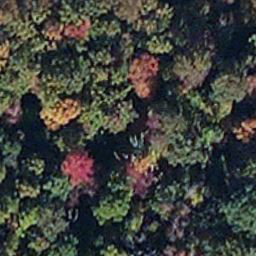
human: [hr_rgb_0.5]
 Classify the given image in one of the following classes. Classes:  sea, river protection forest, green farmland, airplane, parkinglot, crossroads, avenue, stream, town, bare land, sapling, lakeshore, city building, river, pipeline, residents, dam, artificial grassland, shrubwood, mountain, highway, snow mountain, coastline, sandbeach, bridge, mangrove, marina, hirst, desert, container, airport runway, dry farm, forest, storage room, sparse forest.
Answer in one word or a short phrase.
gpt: mangrove